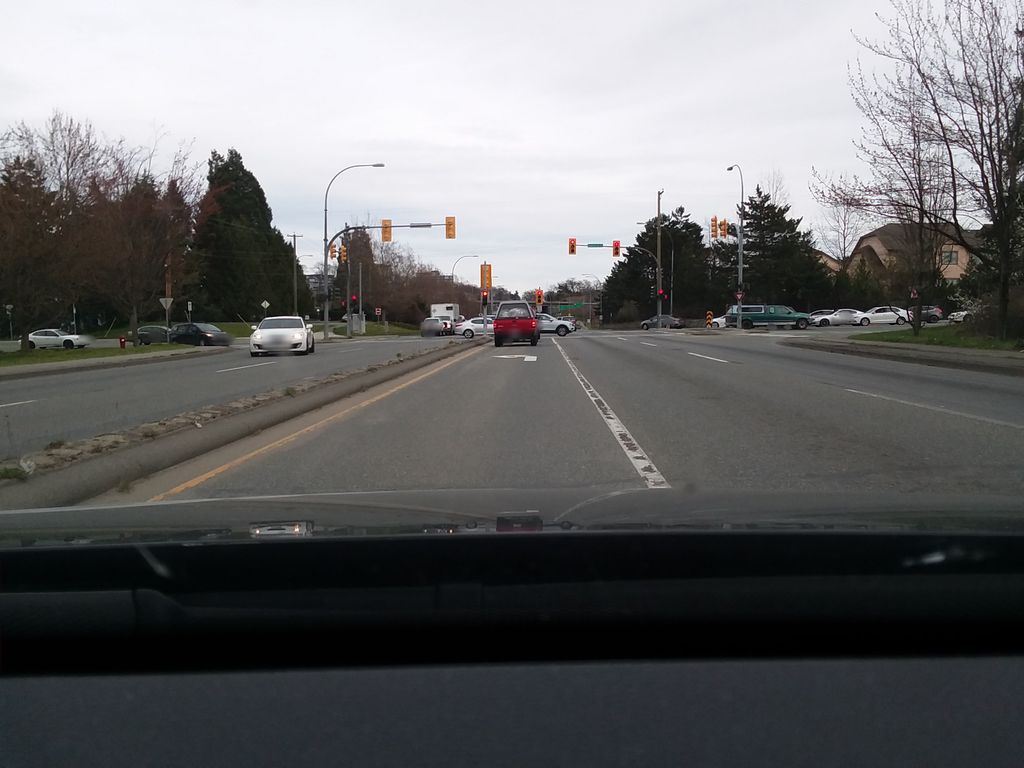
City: victoria